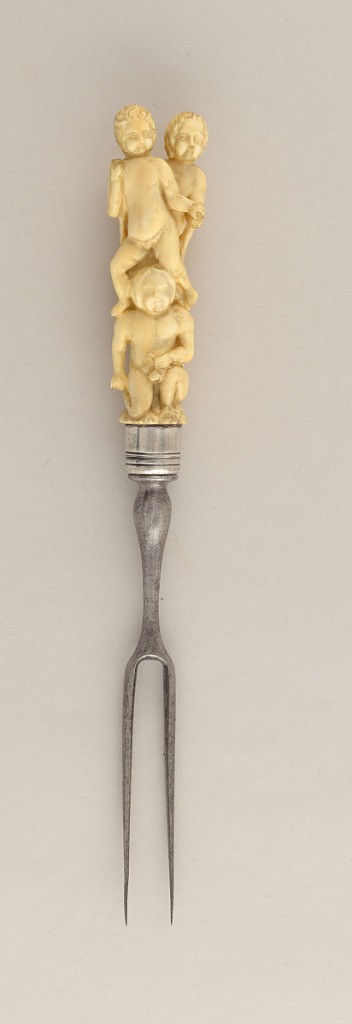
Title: Fork
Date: ca. 1650–1700
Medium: ivory, steel, silver
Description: Two long pointed tines, curved shoulders and baluster-shaped neck. Plain silver ferrule. Ivory handle carved in deep relief; three putti, one of them kneeling on the ground, the other two climbing on his shoulders.